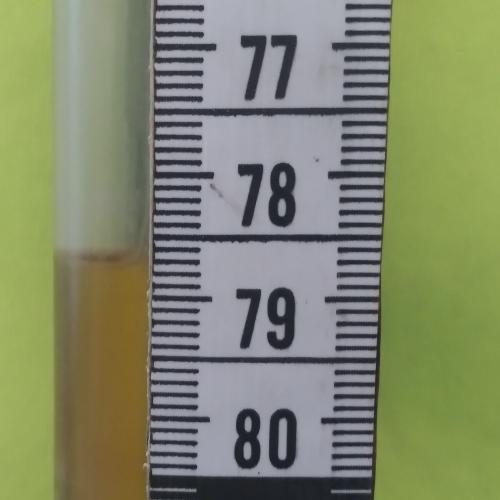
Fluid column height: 78.7 cm